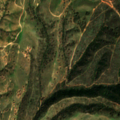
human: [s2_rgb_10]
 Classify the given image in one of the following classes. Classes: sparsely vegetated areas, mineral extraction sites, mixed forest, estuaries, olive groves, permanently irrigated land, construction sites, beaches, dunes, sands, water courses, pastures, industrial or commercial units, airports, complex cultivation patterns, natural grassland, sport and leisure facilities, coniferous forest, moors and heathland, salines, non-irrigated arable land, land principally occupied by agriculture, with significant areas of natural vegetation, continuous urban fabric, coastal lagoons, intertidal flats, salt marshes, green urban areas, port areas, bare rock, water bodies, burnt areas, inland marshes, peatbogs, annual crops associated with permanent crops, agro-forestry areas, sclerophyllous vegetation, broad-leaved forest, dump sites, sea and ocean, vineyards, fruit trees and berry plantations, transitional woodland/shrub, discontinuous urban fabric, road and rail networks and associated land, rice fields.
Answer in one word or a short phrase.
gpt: non-irrigated arable land, agro-forestry areas, broad-leaved forest, transitional woodland/shrub